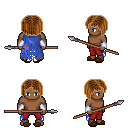
a pixel art fantasy rpg character, male body template, human, dark skin, blue tattered cape, red pants, brown pageboy hairstyle, white cloth bracers, brown slippers, spear, four views (front, back, left, right), 2x2 character sprite sheet, small pixel art, hard edges, no anti-aliasing